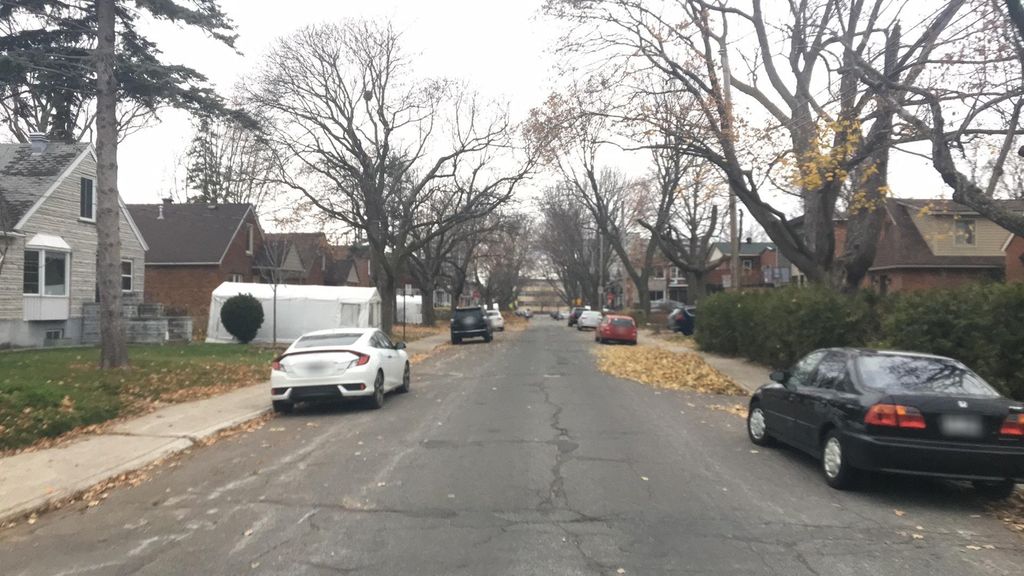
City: montreal